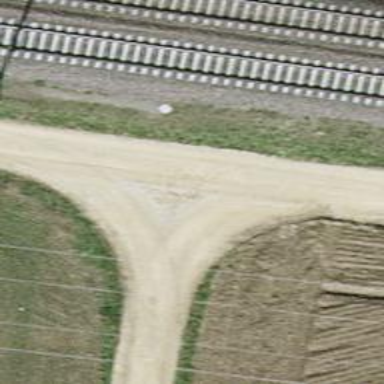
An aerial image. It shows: Agricultural track with grade2 surface.